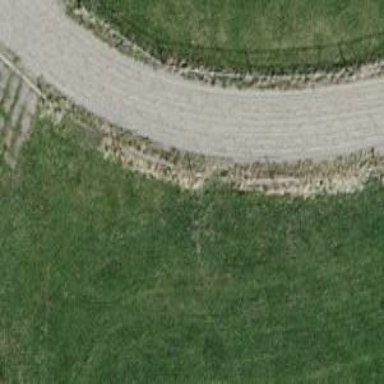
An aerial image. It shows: Bridleway.